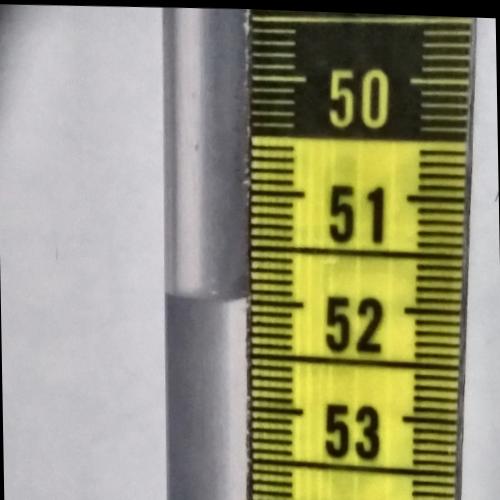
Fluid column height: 51.9 cm